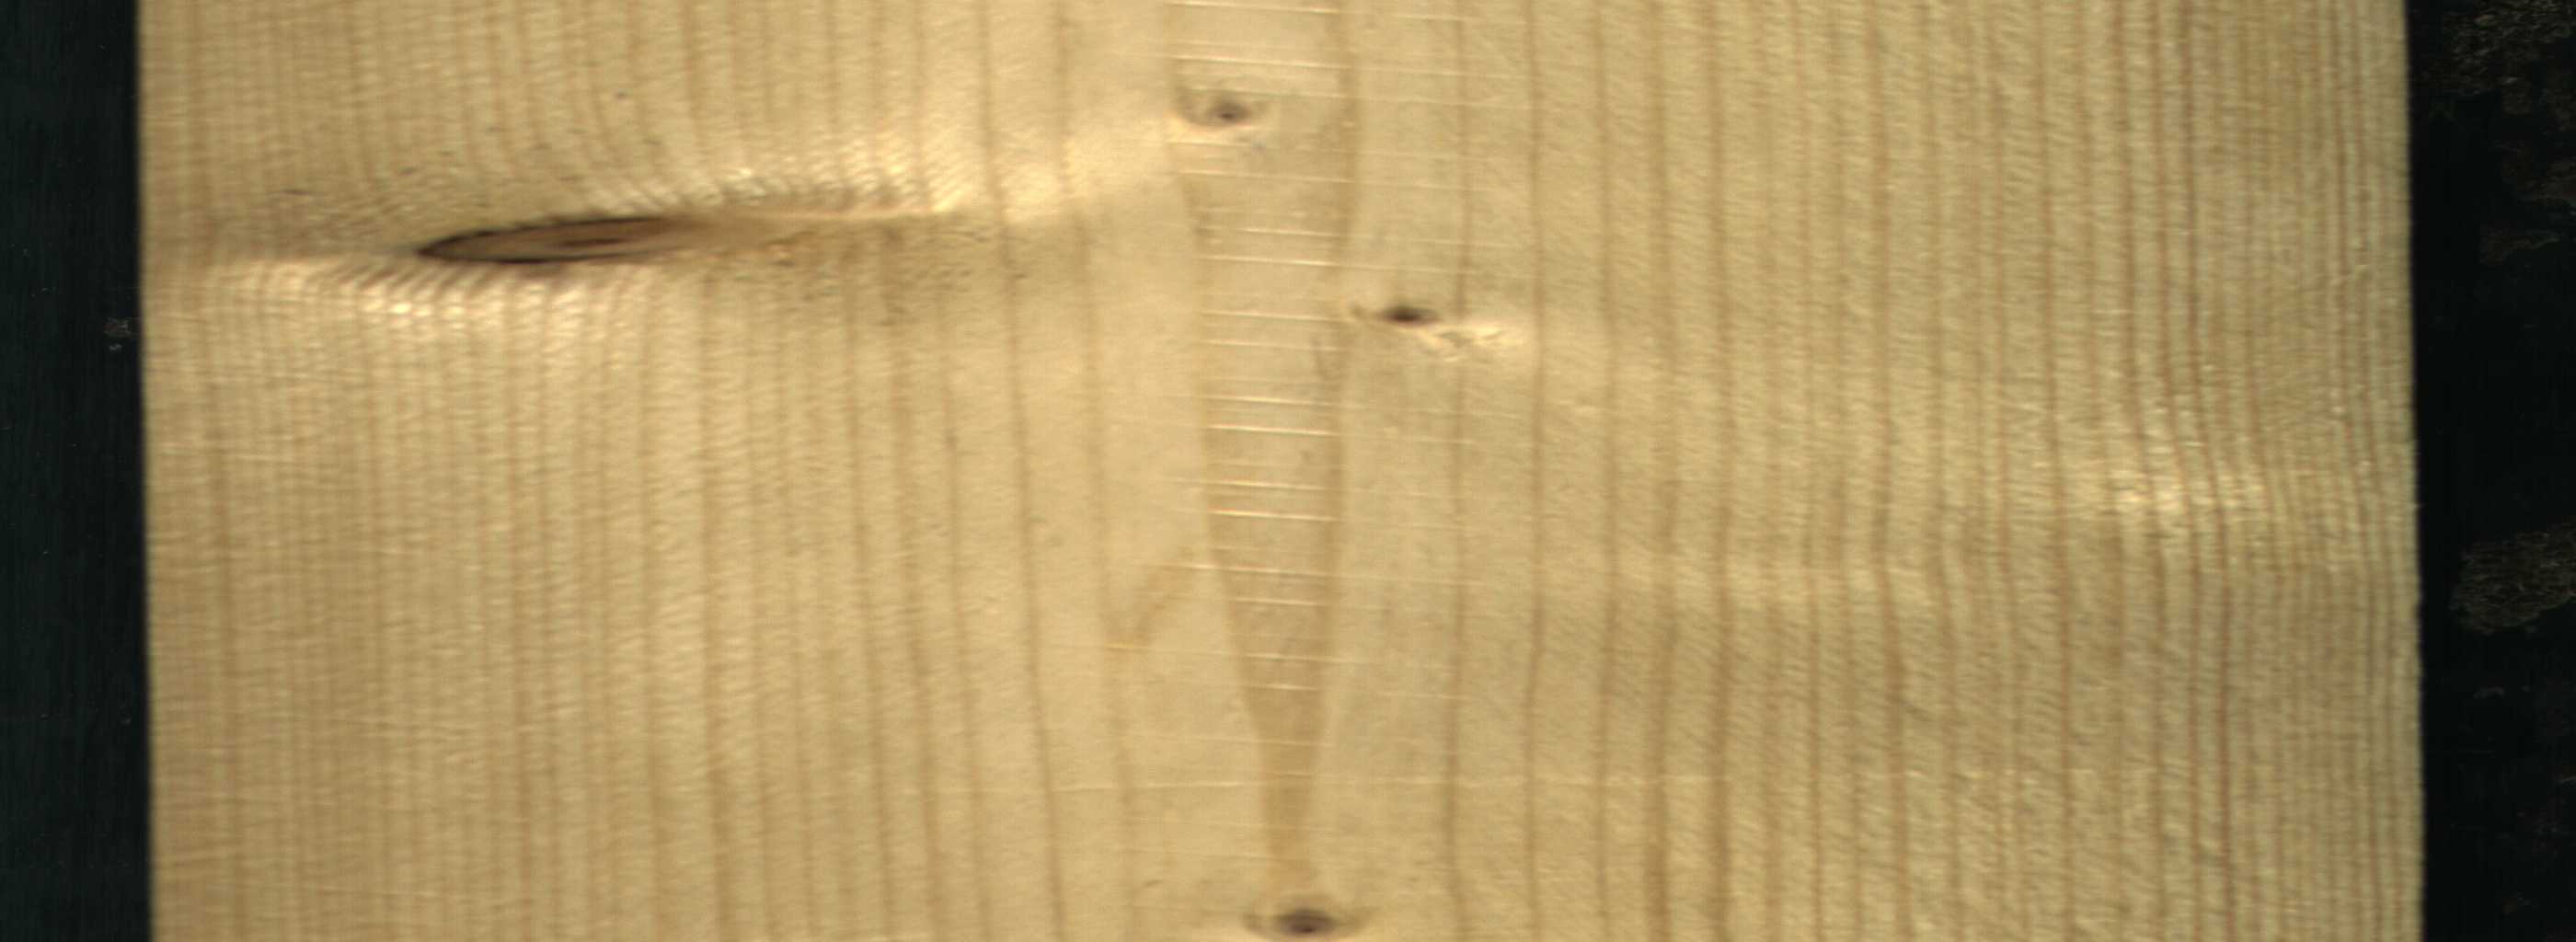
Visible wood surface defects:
Dead_Knot
Live_Knot
Live_Knot
Live_Knot